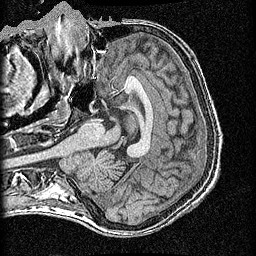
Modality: T1w
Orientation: coronal
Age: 20
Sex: male
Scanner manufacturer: ge
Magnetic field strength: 15000 T
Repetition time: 9.1 s
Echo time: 1.948 s